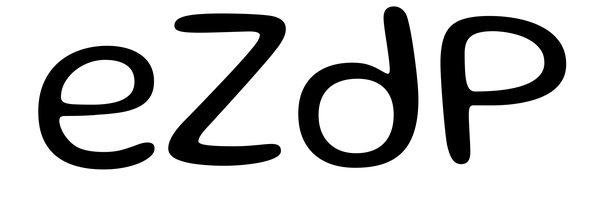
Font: Gluten_Light